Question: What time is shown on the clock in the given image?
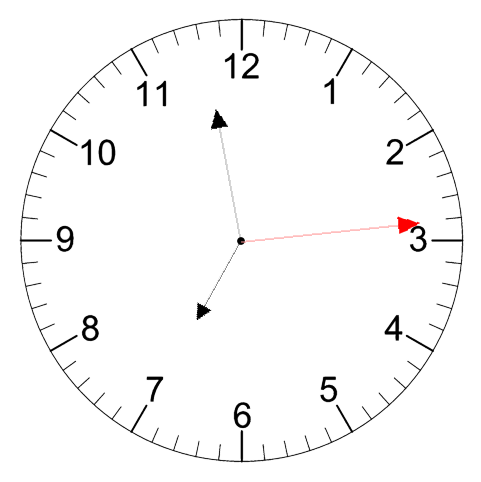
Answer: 06:58:14